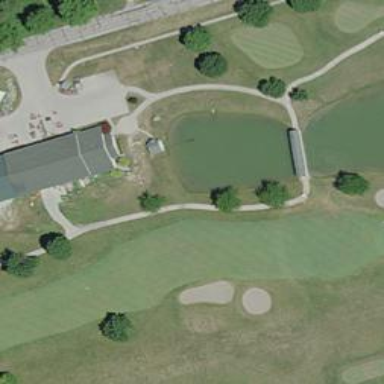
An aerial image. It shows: Pathway for golfing.